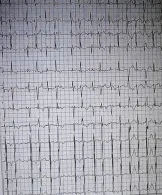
Image of case 3 (III-7). (A) ECG before heart transplantation showed frequent ventricular premature contractions with narrow QRS.
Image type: electrography (ekg)